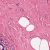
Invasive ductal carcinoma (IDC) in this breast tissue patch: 0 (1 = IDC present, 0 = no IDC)